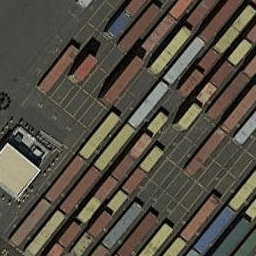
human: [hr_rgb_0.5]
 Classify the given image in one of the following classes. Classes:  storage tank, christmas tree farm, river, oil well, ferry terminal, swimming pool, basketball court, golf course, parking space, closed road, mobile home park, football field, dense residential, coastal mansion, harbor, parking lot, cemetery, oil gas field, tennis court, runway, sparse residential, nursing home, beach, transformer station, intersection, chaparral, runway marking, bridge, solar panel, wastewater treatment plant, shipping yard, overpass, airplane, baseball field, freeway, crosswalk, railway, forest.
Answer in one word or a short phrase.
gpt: shipping yard